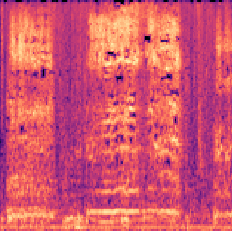
Sound class: Pig